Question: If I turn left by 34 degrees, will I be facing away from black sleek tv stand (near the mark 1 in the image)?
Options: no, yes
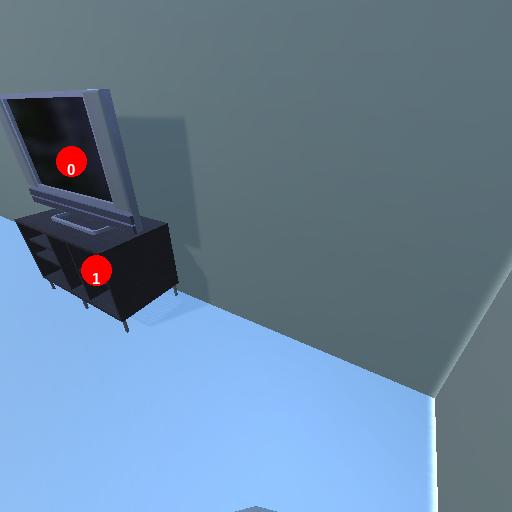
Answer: no